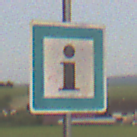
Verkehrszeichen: Informationsstelle
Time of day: SunriseSunset
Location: Outdoor (Nature)
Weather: Clear
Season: NotSpecified
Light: Natural